Interaction volume radius: 10 \u00c5
Interaction volume height: 25 \u00c5
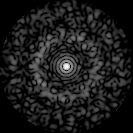
Disorder parameter: 0.8431